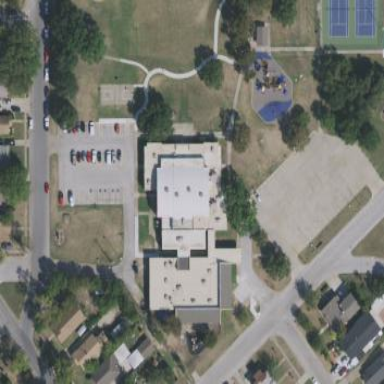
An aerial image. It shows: Public building used as community center.